Question: I'm making a plot and for some reason my xlabel is not showing up. I don't think it is getting cut off, because when I call 'tight_layout' it still doesn't show up. Any idea what is causing this issue? Here is the code used to generate the figure with some made up data.
'''
import matplotlib.pyplot as plt
import numpy as np
fig, ax = plt.subplots(figsize=(8,5))
Months = ['May', 'Jun', 'Jul', 'Aug', 'Sep', 'Oct']
P = [220, 120, 50, 24, 54, 72]
T = [7, 12, 18, 24, 14, 5]
ax.bar(np.arange(1.5, len(P)+1.5), P, 0.5, label='Precipitation', color='k');
ax.set_ylabel("Precipitation, mm", fontsize=12)
ax.legend(loc=2, frameon=False, fontsize=12)
ax2 = ax.twinx()
ax2.plot(np.arange(1.75, len(P)+1.75), T, label='Air Temperature');
ax2.set_ylabel(r'Air Temperature, $^{o}$C', fontsize=12)
ax2.legend(loc=1, frameon=False, fontsize=12)
ax2.set_ylim(0,30)
plt.xticks(np.arange(1.75, len(P)+1.75), Months)
plt.xlim(1, 7.5)
plt.xlabel("2013", fontsize=12)
plt.tight_layout()
'''
And an image of the figure itself (With the xlabel not present).

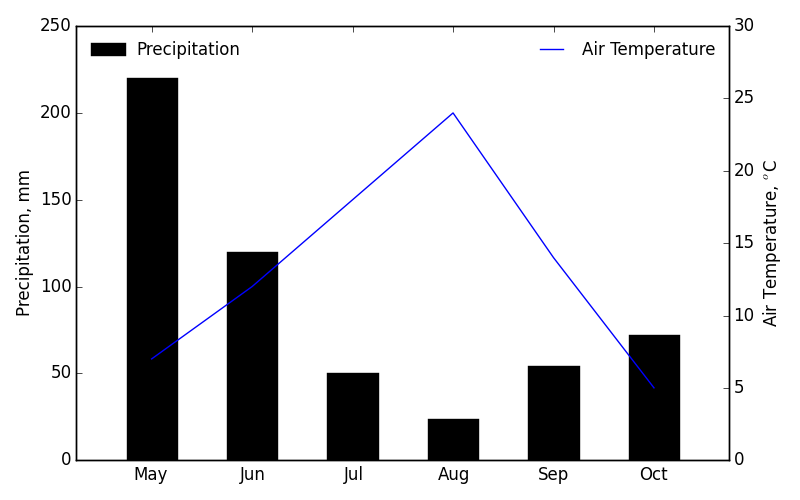
Answer: Using
'''
ax.set_xlabel("2013", fontsize=12)'
'''
instead of
'''
plt.xlabel("2013", fontsize=12)
'''
works for me.